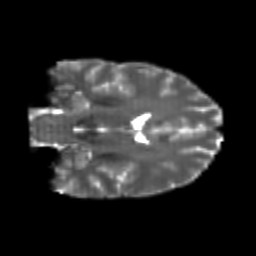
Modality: T2w
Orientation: coronal
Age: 24
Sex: female
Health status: healthy
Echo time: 0.074 s